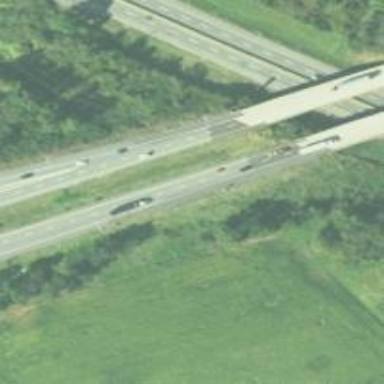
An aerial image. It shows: Motorway junction.